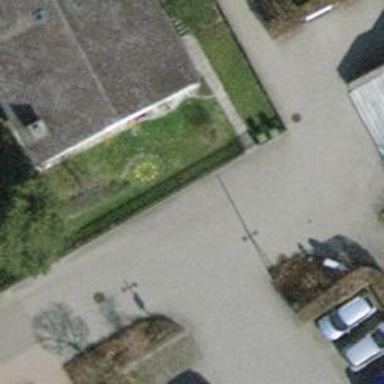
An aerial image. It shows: Parking aisle with paving stones.